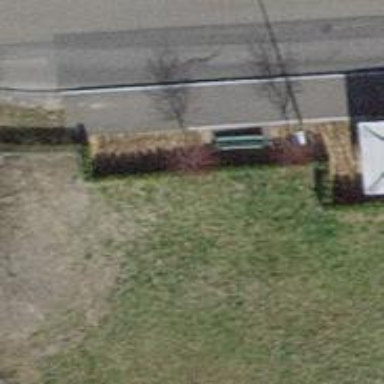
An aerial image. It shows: Bench.